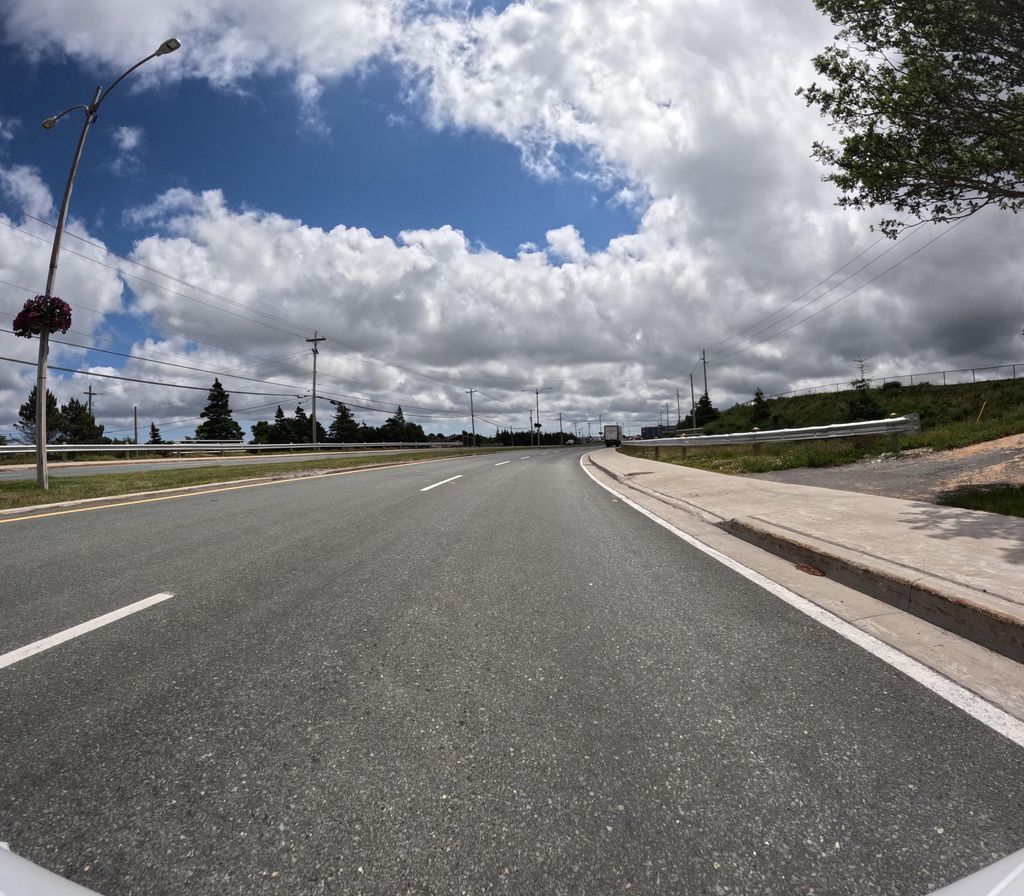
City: st_johns